【题型】填空题　【知识点】平面几何　【难度】medium
如图，在$\square ABCD$中，$AB=7$，$BC=8$，$\sin B = \dfrac{4}{5}$．点$P$在边$AB$上，$AP=2$，以点$P$为圆心，$AP$为半径作$\odot P$．点$Q$在边$BC$上，以点$Q$为圆心，$CQ$为半径作$\odot Q$．如果$\odot P$和$\odot Q$外切，那么$CQ$的长为\underline{\qquad}．

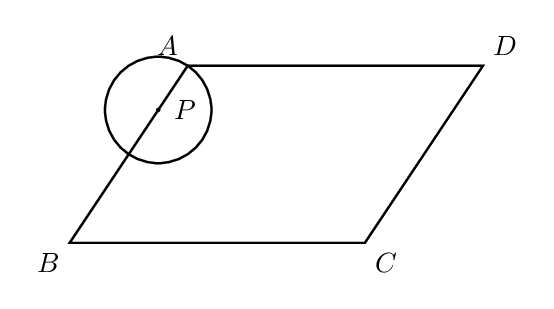
【解答】
\noindent \textbf{【答案】$\dfrac{37}{14}$（或$2\dfrac{9}{14}$）}
\vspace{0.5em}
\noindent \textbf{【分析】}本题考查的是圆和圆的位置关系、解直角三角形的知识，作$PH \perp BC$于点$H$，连接$PQ$，先求出$PH=4$，$BH=3$，设$CQ=a$，在$\text{Rt}\triangle QPH$中，根据勾股定理列方程即可解决．
\vspace{0.5em}
\noindent \textbf{【详解】}解：作$PH \perp BC$于点$H$，连接$PQ$，

\vspace{0.5em}
\[
\begin{aligned}
&\because AB=7,\ AP=2, \\
&\therefore BP=7-2=5, \\
&\text{在}\ \text{Rt}\triangle BPH\ \text{中},\ \sin B = \frac{4}{5}, \\
&\therefore \frac{PH}{5} = \frac{4}{5}, \\
&\therefore PH=4,\ BH = \sqrt{5^2-4^2}=3, \\
&\text{设}\ CQ=a, \\
&\because \odot P\ \text{和}\ \odot Q\ \text{外切},\ \odot P\ \text{半径为}\ 2, \\
&\therefore PQ=a+2, \\
&\text{在}\ \text{Rt}\triangle QPH\ \text{中},\ PH=4,\ HQ=8-3-a=5-a, \\
&\therefore 4^2+(5-a)^2=(a+2)^2, \\
&\text{解得：}\ a = \frac{37}{14},
\end{aligned}
\]
\noindent 故答案为：$\dfrac{37}{14}$．
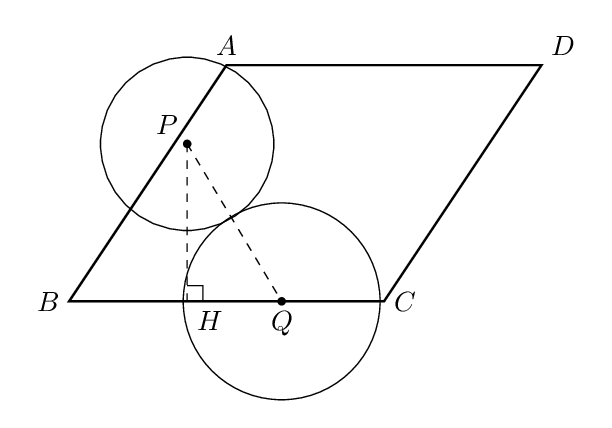